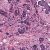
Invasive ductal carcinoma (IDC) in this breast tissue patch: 1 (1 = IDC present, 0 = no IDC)